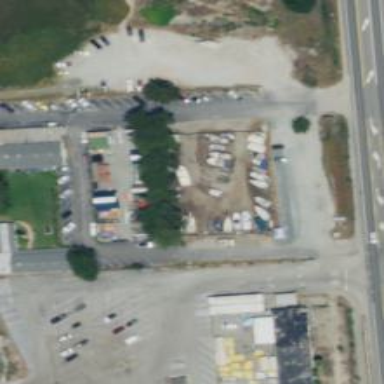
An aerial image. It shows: Boatyard with surrounding fence.